Field crop: maize
Growth stage: 2
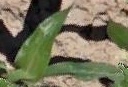
Species: maize